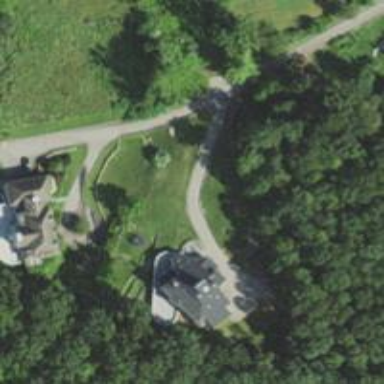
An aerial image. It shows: Residential driveway.